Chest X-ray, PA view. Patient: 50 years old, sex F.
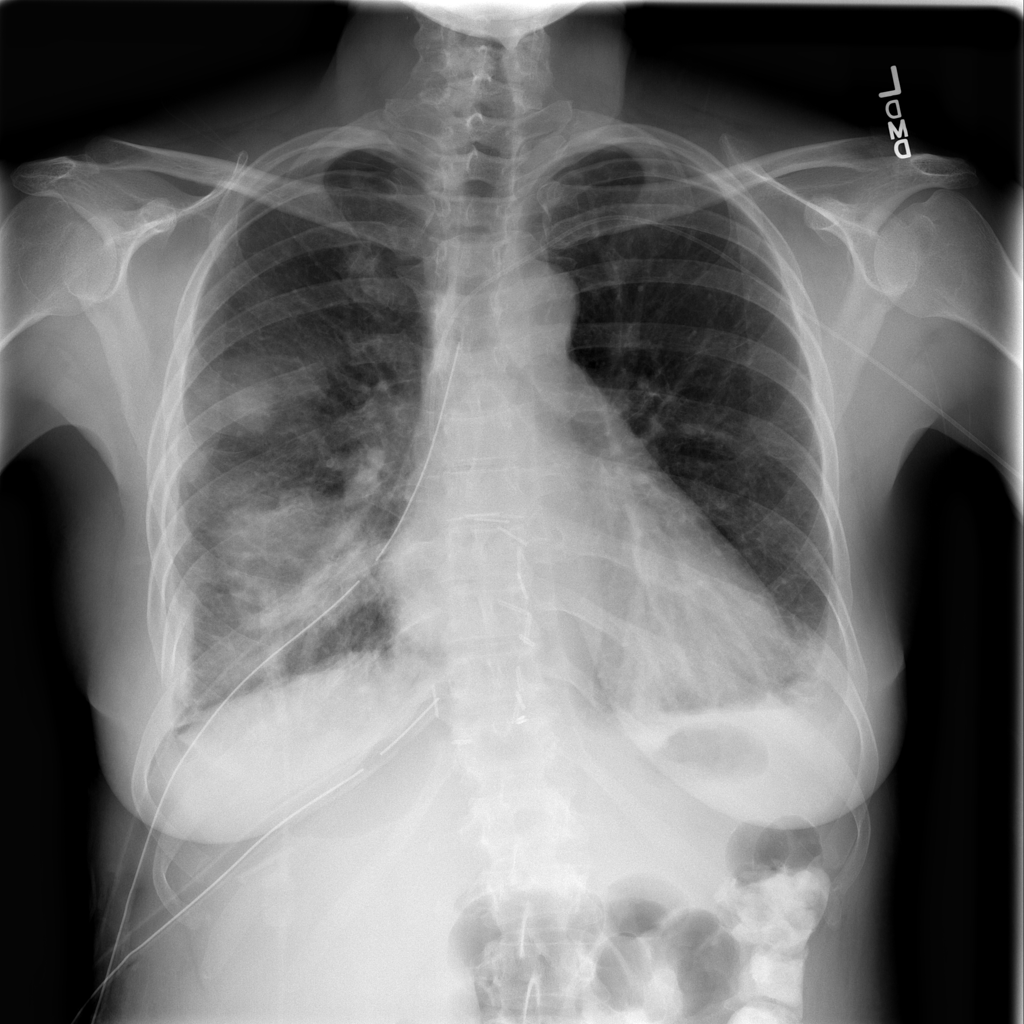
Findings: No Finding